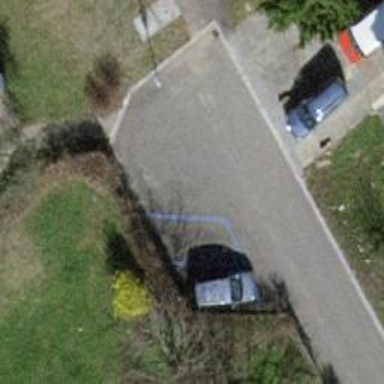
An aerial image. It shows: Turning circle on the road.